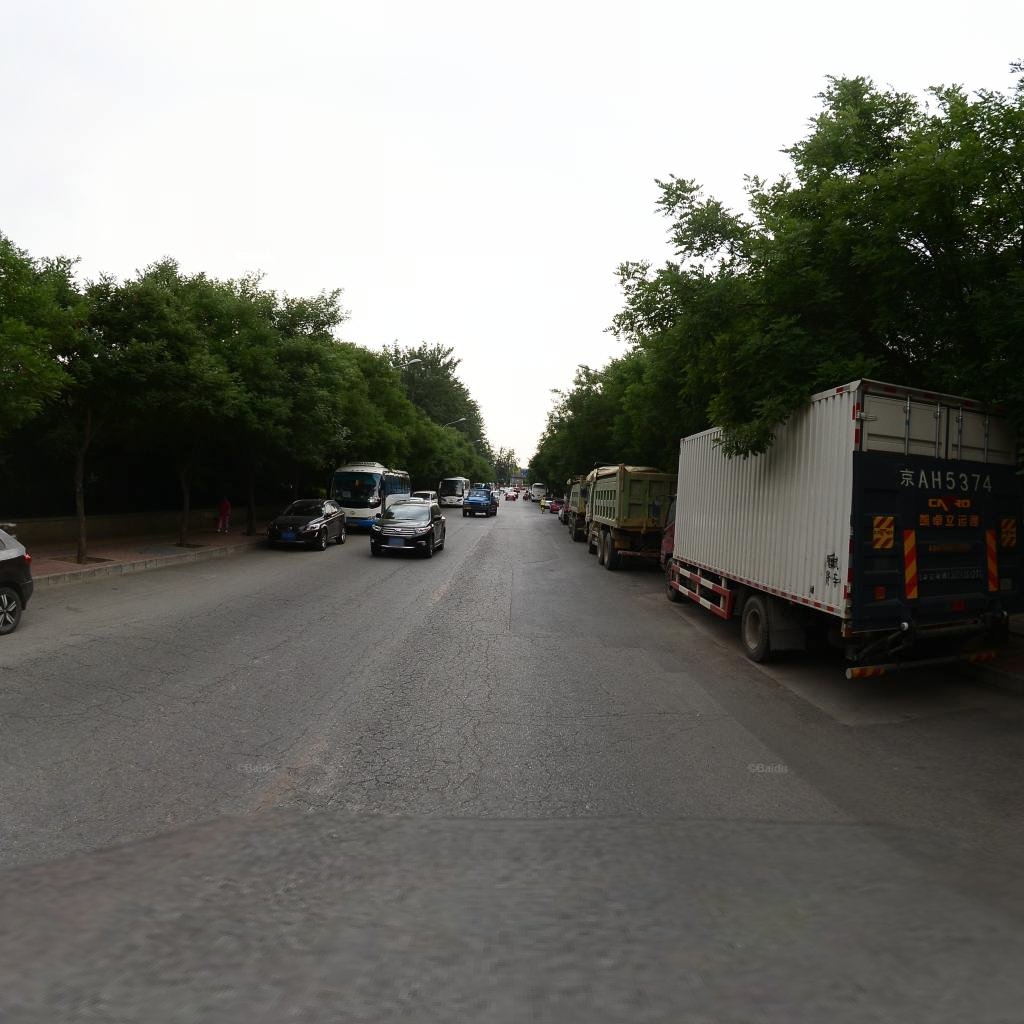
Region: Haidian
Road damage annotations: alligator crack